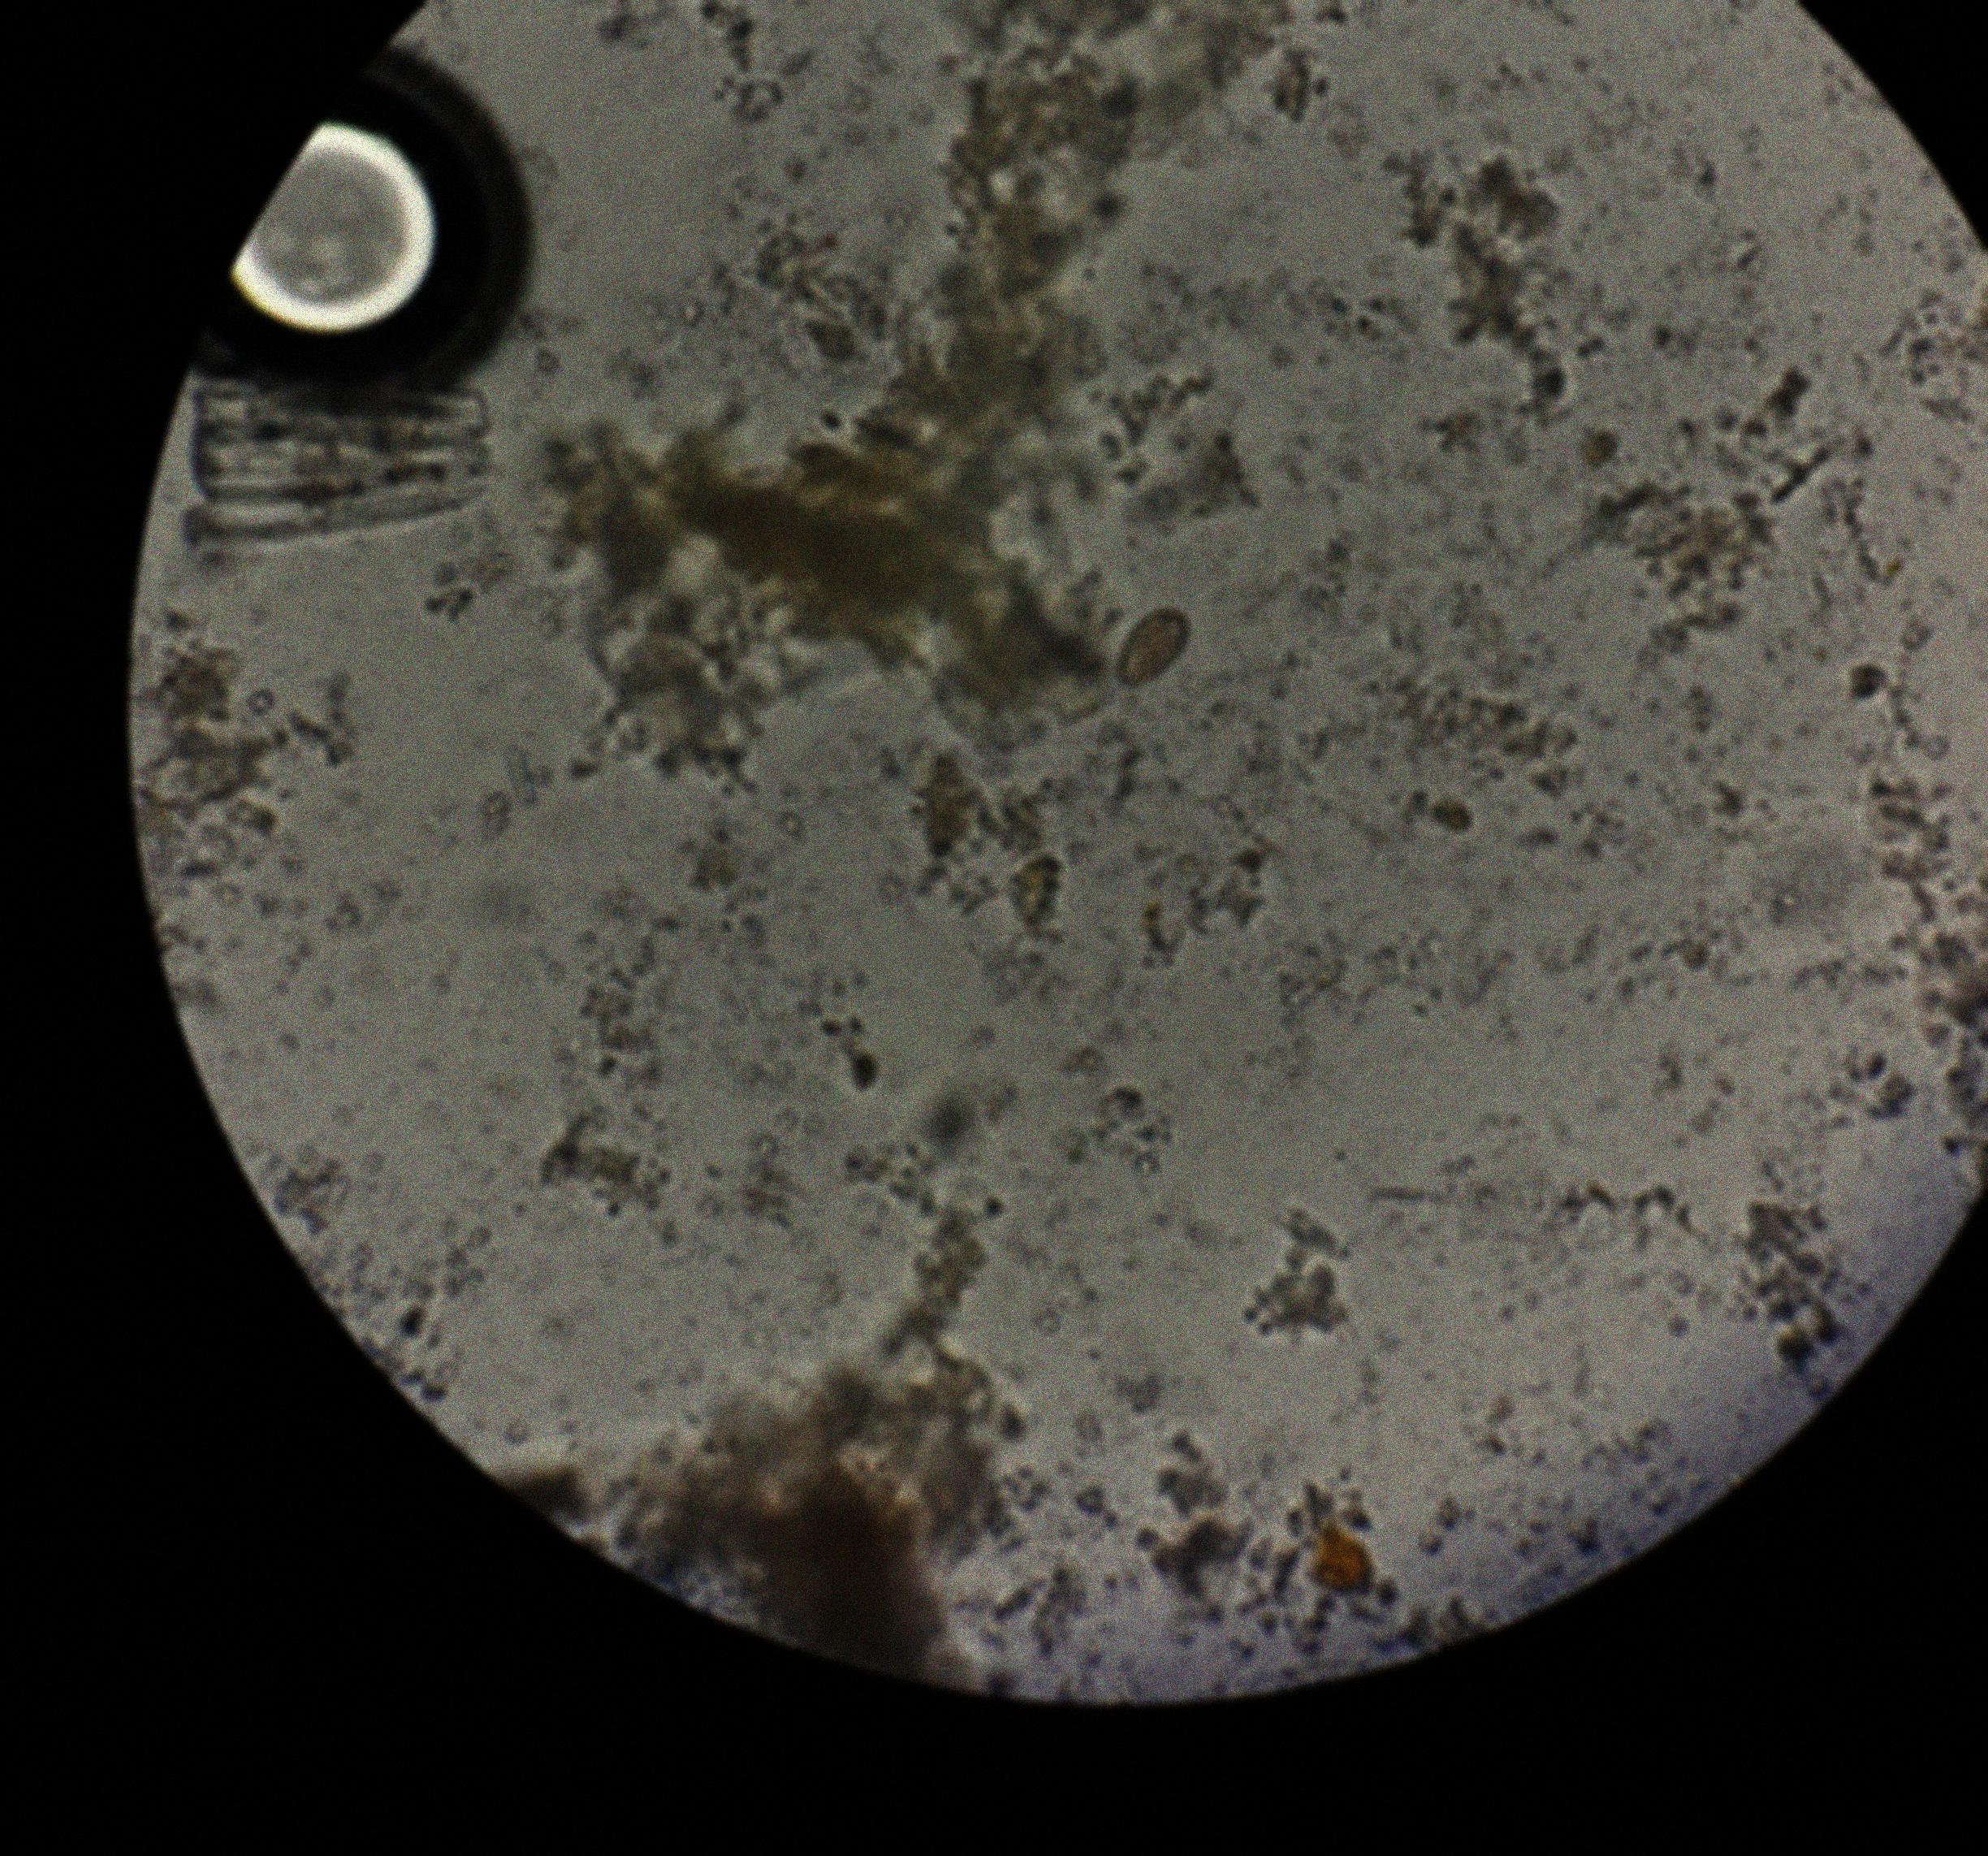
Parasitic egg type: Opisthorchis viverrine